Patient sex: M
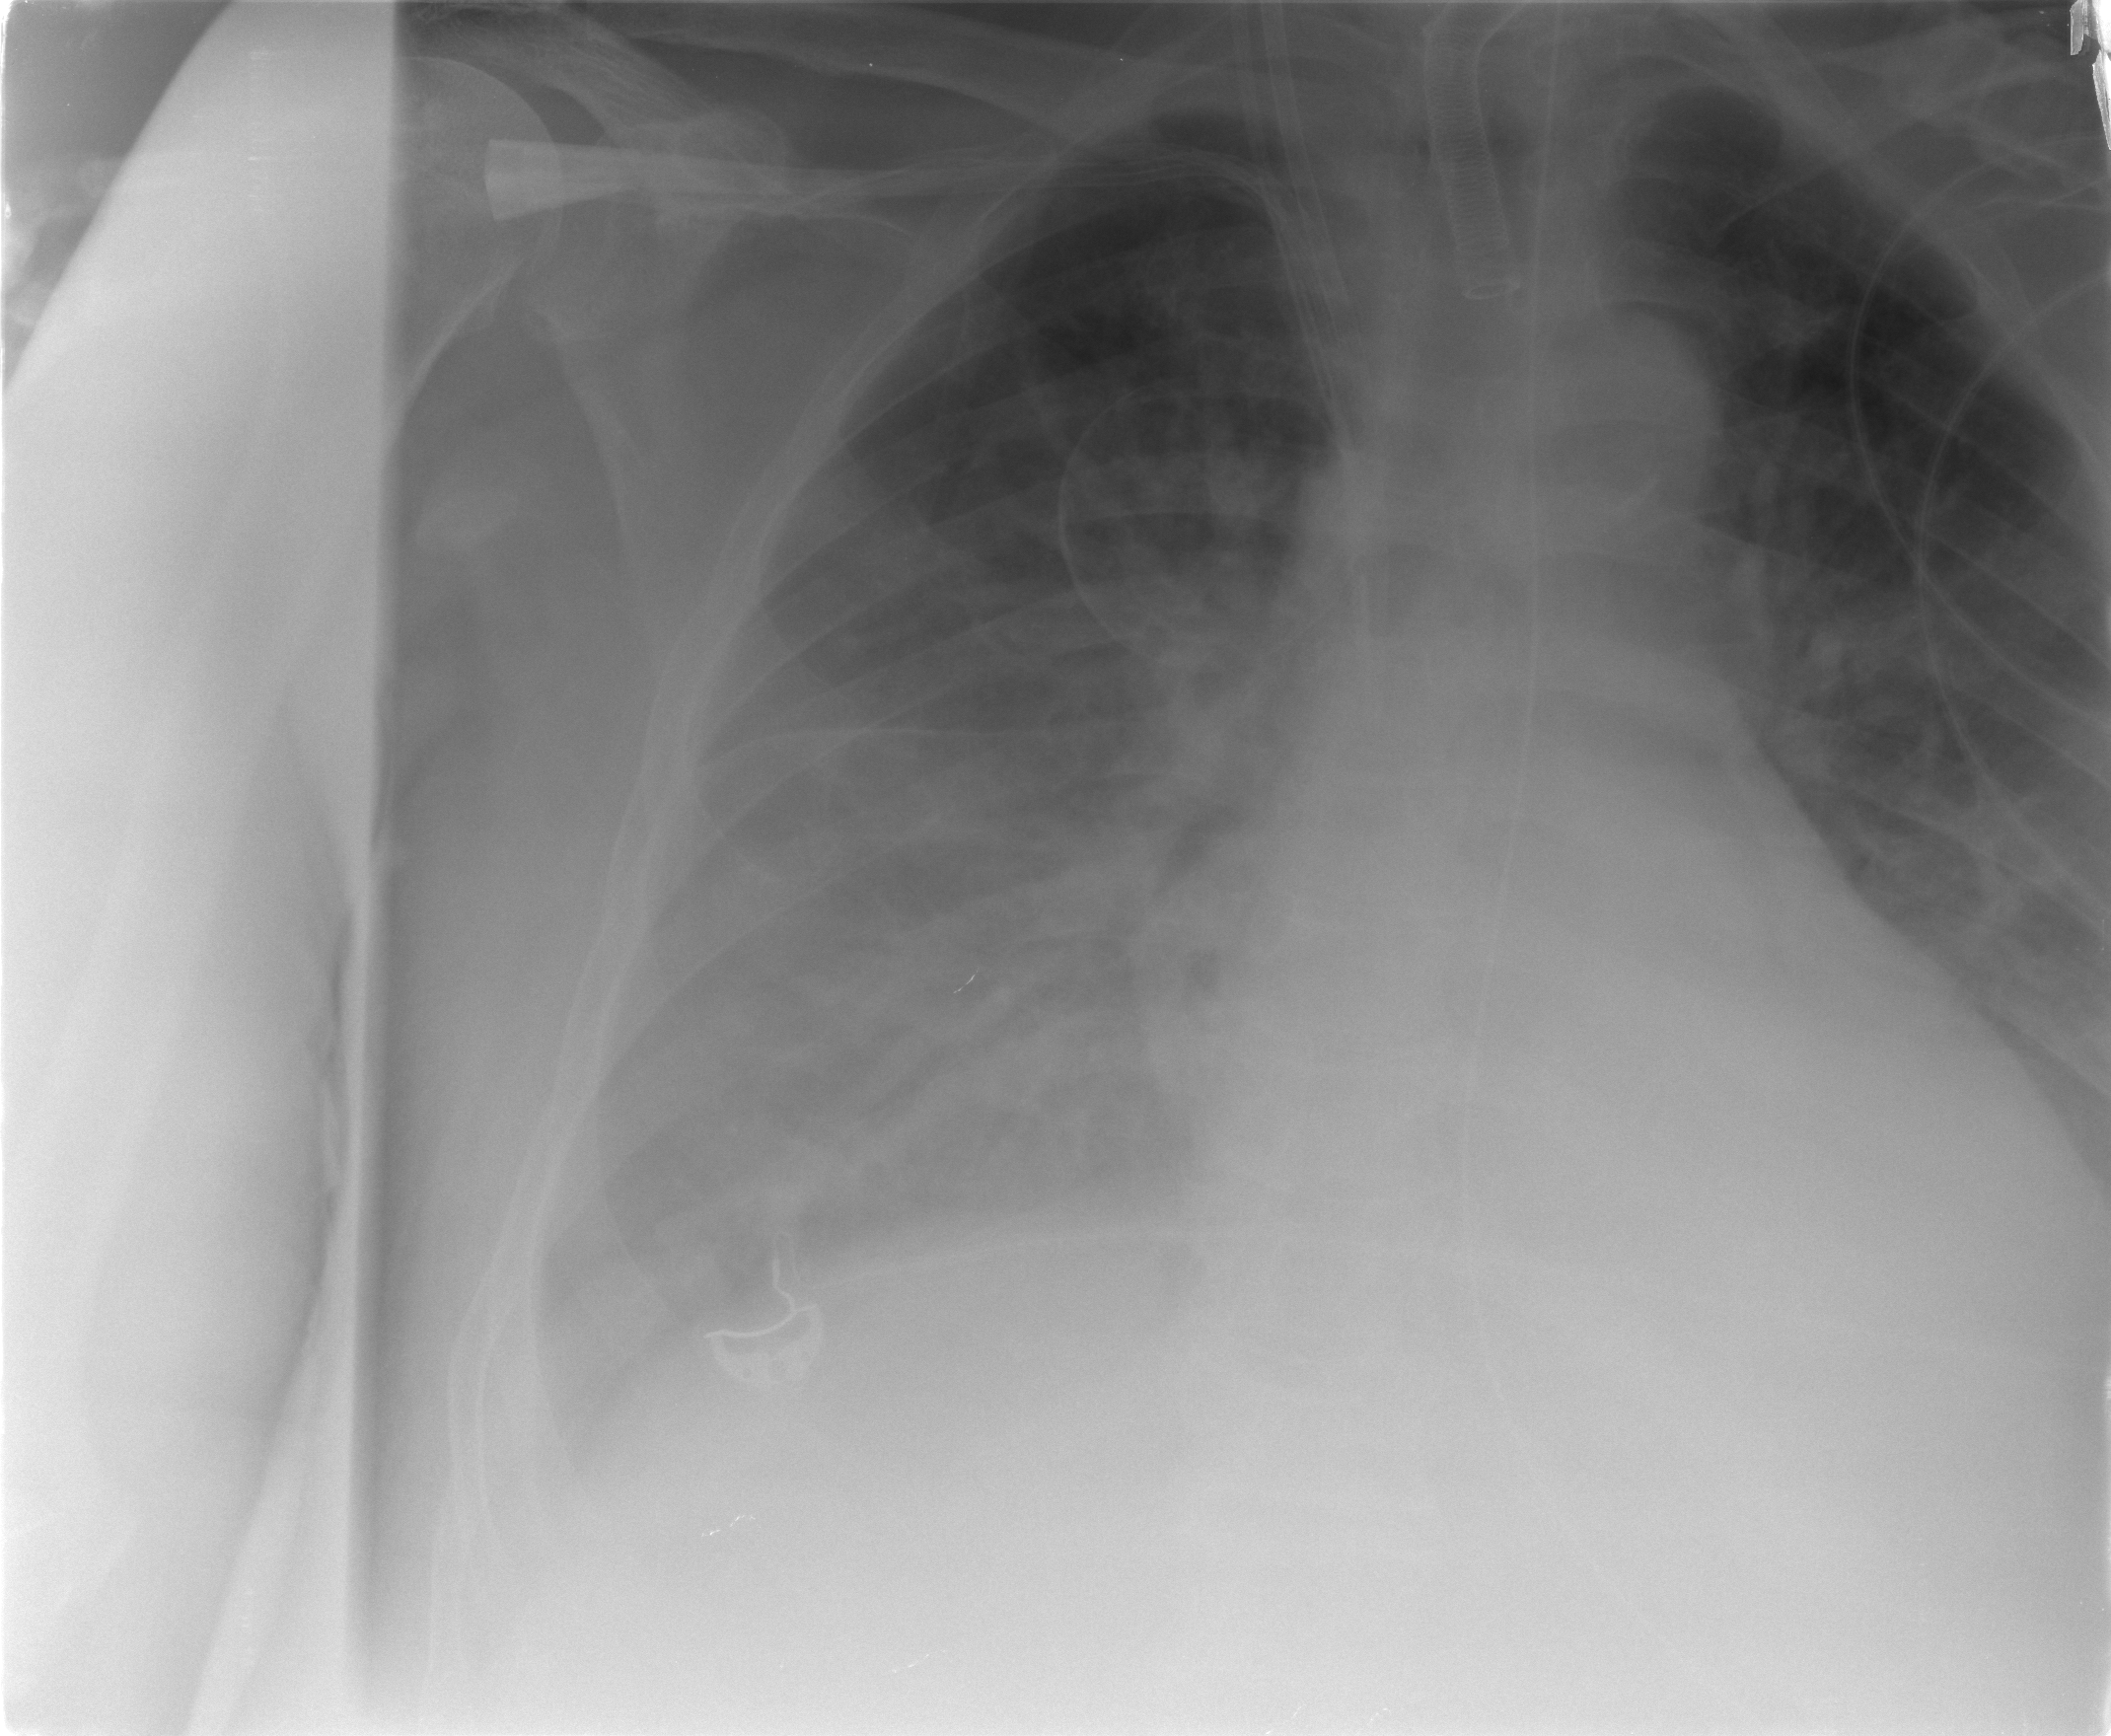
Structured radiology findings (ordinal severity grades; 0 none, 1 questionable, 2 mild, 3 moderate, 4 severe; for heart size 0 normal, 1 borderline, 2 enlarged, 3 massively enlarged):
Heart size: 0
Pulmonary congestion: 3
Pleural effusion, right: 3
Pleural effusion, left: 2
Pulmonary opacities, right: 1
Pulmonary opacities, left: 1
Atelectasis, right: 2
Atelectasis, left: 2